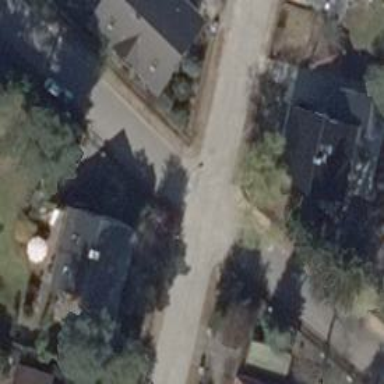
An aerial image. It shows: Residential road.